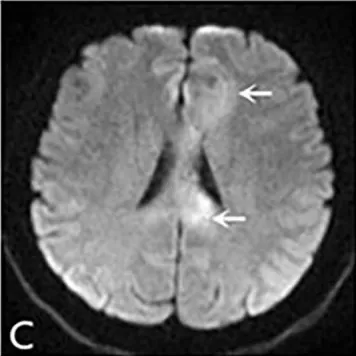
MRI, MRA and visuospatial and executing skills of the dominant hand results of a patient with alien hand syndrome. MRI: (A-D) Sagittal T2WI scan, axial T2 FLAIR, DWI, and ADC scans show cytotoxic edema in the left frontal lobe and the body of the corpus callosum.
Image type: radiology (mri)